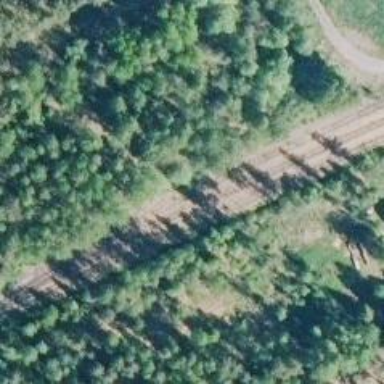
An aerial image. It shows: Disused railway siding with track class A.